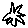
Label: star